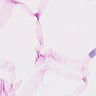
Metastatic tissue present: no